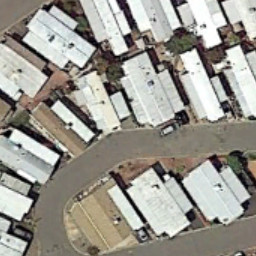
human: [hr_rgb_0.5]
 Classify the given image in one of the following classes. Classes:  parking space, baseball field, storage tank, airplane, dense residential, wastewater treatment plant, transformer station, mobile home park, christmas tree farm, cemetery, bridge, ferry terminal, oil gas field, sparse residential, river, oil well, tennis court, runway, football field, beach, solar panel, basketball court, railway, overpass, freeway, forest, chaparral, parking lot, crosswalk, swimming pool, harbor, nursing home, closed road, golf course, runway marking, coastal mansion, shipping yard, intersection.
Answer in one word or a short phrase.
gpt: mobile home park